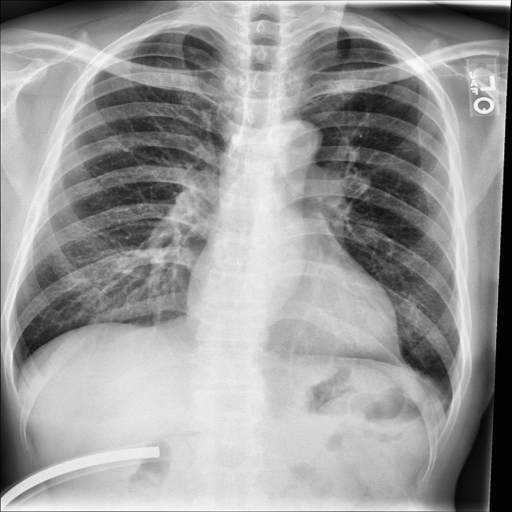
Finding: NORMAL